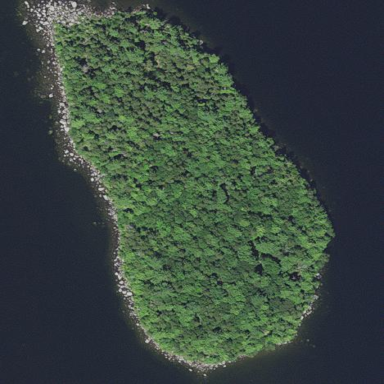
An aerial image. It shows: Islet surrounded by woodland.